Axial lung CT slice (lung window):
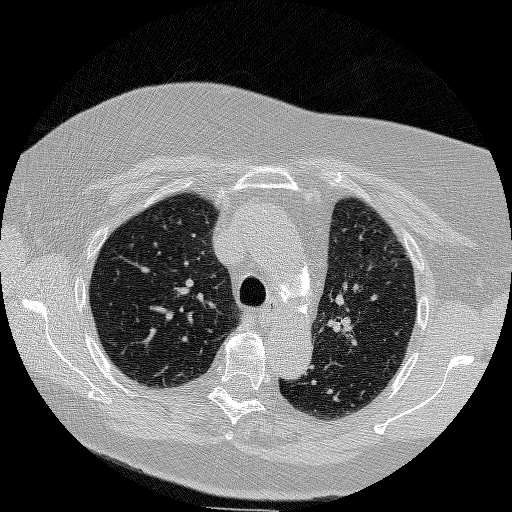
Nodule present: no